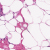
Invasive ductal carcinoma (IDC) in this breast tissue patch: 0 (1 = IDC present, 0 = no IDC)